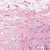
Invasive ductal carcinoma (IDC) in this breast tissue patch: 1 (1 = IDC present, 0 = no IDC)